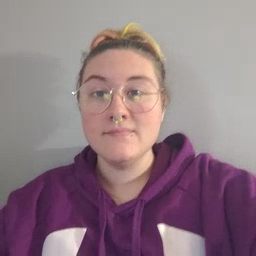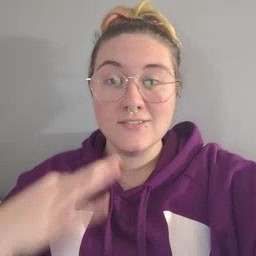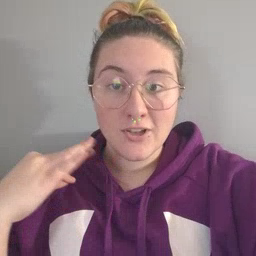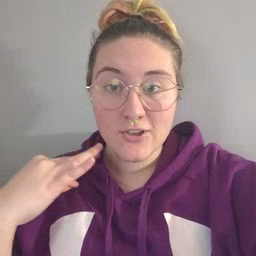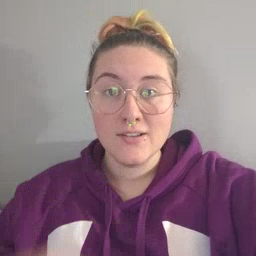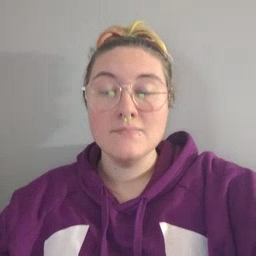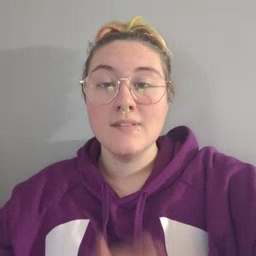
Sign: shirt